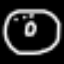
Label: donut